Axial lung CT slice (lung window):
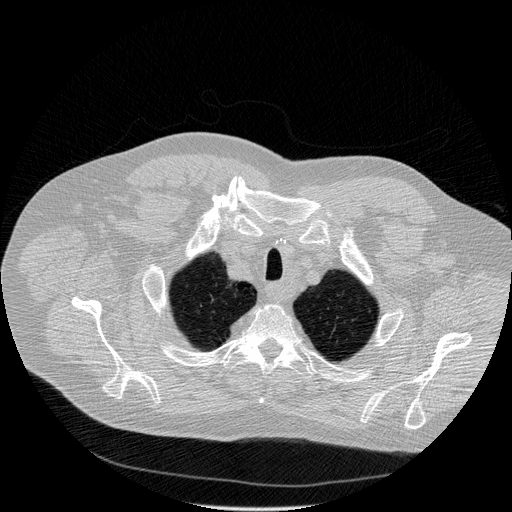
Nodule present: no